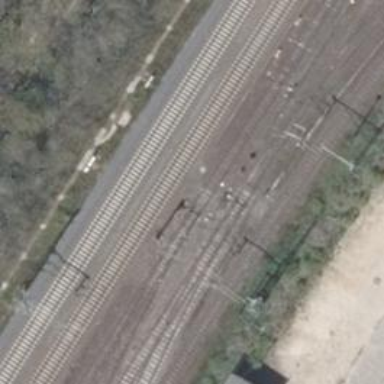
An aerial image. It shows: Railway switch.